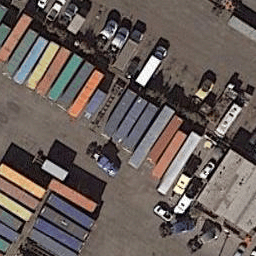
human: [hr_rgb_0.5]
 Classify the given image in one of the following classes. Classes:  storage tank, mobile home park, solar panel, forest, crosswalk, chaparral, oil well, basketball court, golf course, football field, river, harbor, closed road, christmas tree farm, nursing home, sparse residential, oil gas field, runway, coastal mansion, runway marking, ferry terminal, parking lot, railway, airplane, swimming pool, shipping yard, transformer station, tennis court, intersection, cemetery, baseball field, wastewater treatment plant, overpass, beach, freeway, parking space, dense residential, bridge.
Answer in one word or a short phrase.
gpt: shipping yard